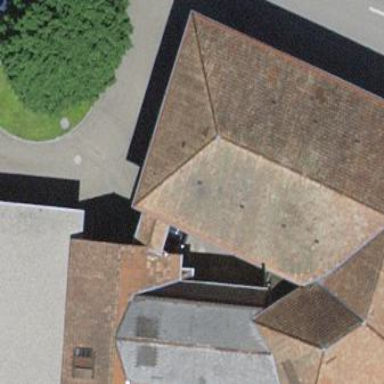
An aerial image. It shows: Commercial building.